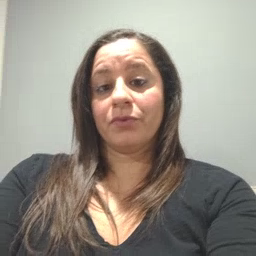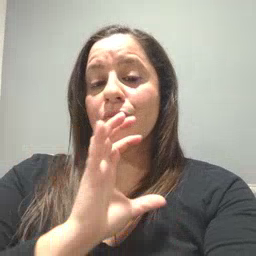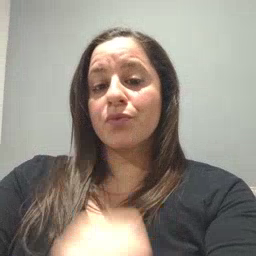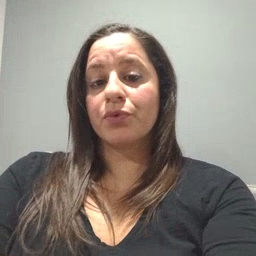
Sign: old